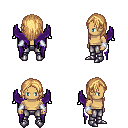
a pixel art fantasy rpg character, male body template, human, tanned skin, purple wings, metal pants, light blonde long hairstyle, white cloth bracers, metal boots, four views (front, back, left, right), 2x2 character sprite sheet, small pixel art, hard edges, no anti-aliasing